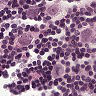
Metastatic tissue present: yes